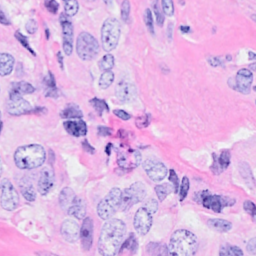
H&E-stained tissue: Breast